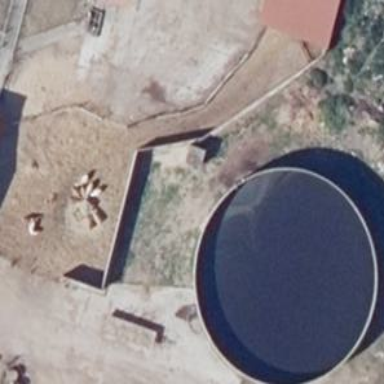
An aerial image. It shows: Storage tank with man-made structure.